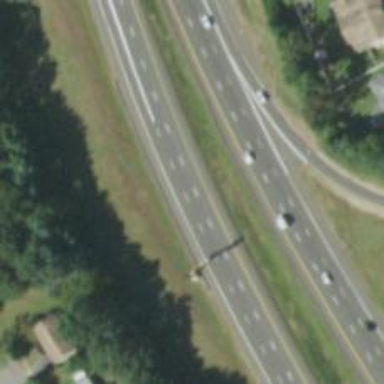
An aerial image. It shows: Urban freeway/expressway with asphalt surface.